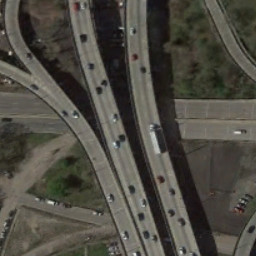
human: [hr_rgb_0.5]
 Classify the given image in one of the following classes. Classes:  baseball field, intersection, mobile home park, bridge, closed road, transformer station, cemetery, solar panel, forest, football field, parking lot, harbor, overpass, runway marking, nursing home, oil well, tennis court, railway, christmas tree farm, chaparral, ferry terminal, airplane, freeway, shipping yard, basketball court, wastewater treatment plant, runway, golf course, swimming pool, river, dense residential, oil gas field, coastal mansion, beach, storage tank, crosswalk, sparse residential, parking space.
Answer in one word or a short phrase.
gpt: overpass